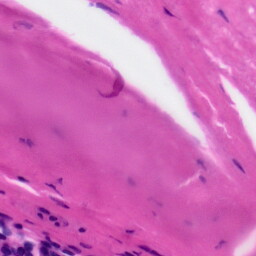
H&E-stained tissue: Tonsil